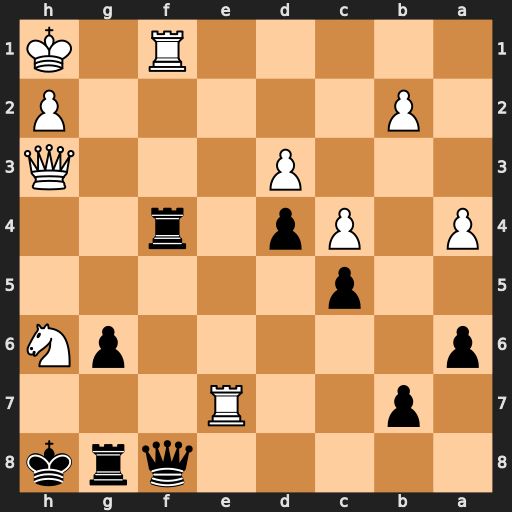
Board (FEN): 5qrk/1p2R3/p5pN/2p5/P1Pp1r2/3P3Q/1P5P/5R1K
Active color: b
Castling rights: -
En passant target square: -
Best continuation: Rxf1+ Kg2 Qf2#